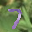
Label: 7